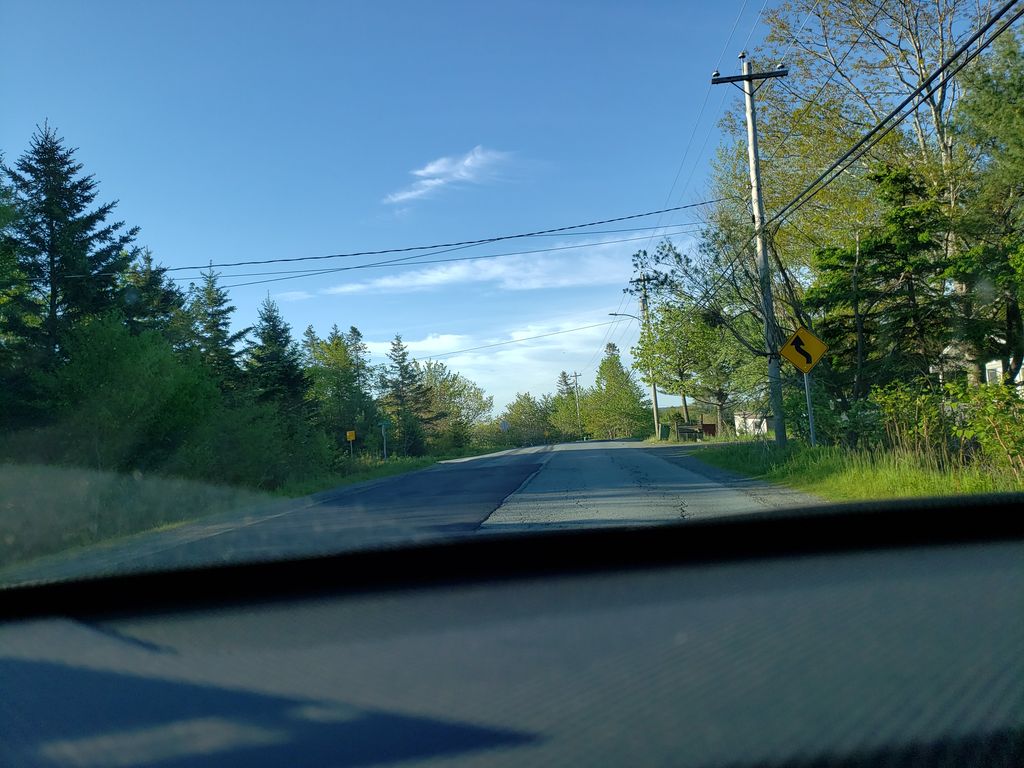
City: halifax